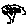
Label: tree